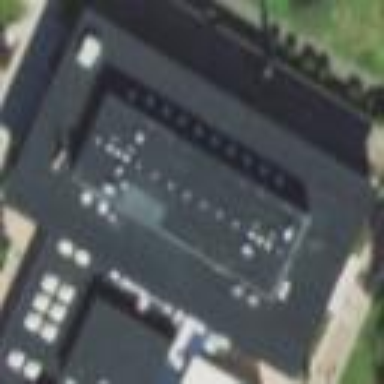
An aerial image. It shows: Arts centre located in building.